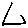
Label: triangle